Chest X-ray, AP view. Patient: 33 years old, sex M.
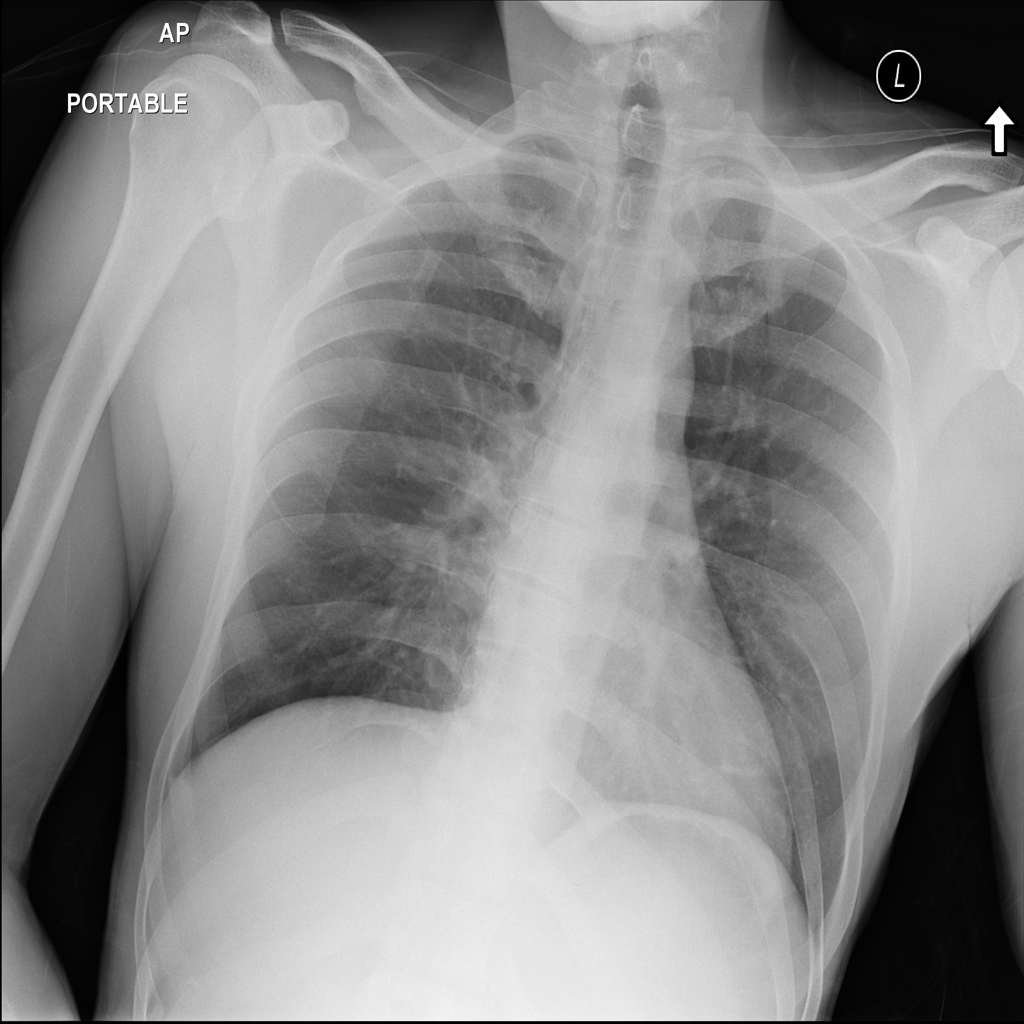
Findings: No Finding